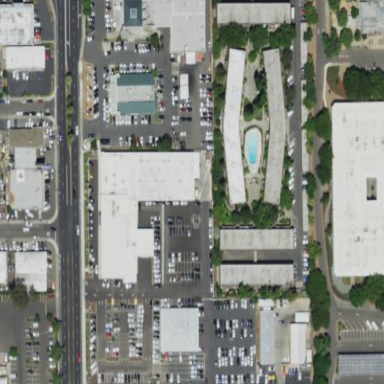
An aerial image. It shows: Retail area.